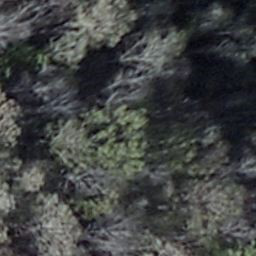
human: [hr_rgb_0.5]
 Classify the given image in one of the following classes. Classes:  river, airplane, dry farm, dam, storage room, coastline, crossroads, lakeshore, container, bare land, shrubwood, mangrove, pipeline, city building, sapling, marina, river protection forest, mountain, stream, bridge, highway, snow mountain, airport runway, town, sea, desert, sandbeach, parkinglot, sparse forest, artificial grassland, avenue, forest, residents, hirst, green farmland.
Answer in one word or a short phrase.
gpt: shrubwood